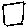
Label: square